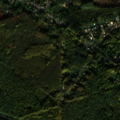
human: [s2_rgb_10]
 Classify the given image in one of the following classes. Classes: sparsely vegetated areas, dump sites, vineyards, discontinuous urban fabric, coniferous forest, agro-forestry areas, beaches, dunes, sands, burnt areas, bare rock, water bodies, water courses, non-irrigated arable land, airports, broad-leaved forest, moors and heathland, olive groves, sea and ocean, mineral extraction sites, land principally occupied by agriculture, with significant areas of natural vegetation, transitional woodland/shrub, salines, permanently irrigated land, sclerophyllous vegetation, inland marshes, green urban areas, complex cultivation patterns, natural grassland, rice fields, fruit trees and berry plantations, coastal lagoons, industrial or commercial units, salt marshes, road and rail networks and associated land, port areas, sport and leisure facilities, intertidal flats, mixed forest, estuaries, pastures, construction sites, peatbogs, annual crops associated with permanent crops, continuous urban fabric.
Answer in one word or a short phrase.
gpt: discontinuous urban fabric, broad-leaved forest, mixed forest